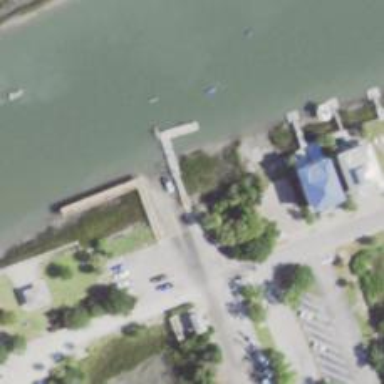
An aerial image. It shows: Slipway on service road for leisure land activities.